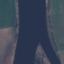
Land use / land cover: River